Question: I'm not sure if the title is right but...
I want to animate (with html + canvas + javascript) a section of a road with a given density/flow/speed configuration. For that, I need to have a "source" of vehicles in one end, and a "sink" in the other end. Then, a certain parameter would determine how many vehicles per time unit are created, and their (constant) speed. Then, I guess I should have a "clock" loop, to increment the position of the vehicles at a given frame-rate. Preferrably, a user could change some values in a form, and the running animation would update accordingly.
The end result should be a (much more sophisticated, hopefully) variation of this (sorry for the blinking):

Actually this is a very common problem, there are thousands of screen-savers that use this effect, most notably the "star field", which has parameters for star generation and star movement. So, I believe there must be some "design pattern", or more widespread form (maybe even a name) for this algoritm. What would solve my problem would be some example or tutorial on how to achieve this with common control flows (loops, counters, ifs).
Any idea is much appreciated!
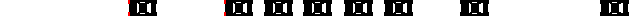
Answer: I'm not sure of your question, this doesn't seem an algorithm question, more like programming advice. I have a game which needs exactly this (for monsters not cars), this is what I did. It is in a sort of .Net psuedocode but similar stuff exists in other environments.
If you are running an animation by hand, you essentially need a "game-loop".
'''
while (noinput):
timenow = getsystemtime();
timedelta = timenow - timeprevious;
update_object_positions(timedelta);
draw_stuff_to_screen();
timeprevious = timenow;
noinput = check_for_input()
'''
The 'update_object_positions(timedelta)' moves everything along 'timedelta', which is how long since this loop last executed. It will run flat-out redrawing every timedelta. If you want it to run at a constant speed, say once every 20 mS, you can stick in a 'thread.sleep(20-timedelta)' to pad out the time to 20mS.
Returning to your question. I had a car class that included its speed, lane, type etc as well as the time it appears. I had a finite number of "cars" so these were pre-generated. I held these in a list which I sorted by the time they appeared. Then in the 'update_object_position(time)' routine, I saw if the next car had a start time before the current time, and if so I popped cars off the list until the first (next) car had a start time in the future.
You want (I guess) an infinite number of cars. This requires only a slight variation. Generate the first car for each lane, record its start time. When you call 'update_object_position()', if you start a car, find the next car for that lane and its time and make that the next car. If you have patterns that you want to repeat, generate the whole pattern in one go into a list, and then generate a new pattern when that list is emptied. This would also work well in terms of letting users specify variable pattern flows.
Finally, have you looked at what happens in real traffic flows as the volume mounts? Random small braking activities cause cars behind to slightly over-react, and as the slight over-reactions accumulate it turns into cars completely stopping a kilometre back up the road. Its quite strange, and so might be a great effect in your wallpaper/screensaver whatever as well as being a proper simulation.